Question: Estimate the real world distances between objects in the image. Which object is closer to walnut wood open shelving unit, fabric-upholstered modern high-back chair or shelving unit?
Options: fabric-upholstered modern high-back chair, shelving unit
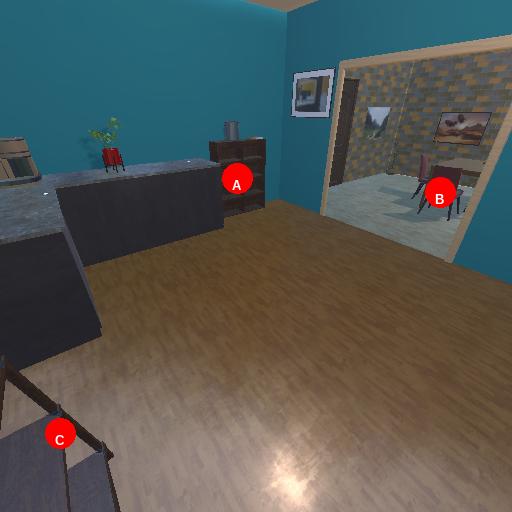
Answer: fabric-upholstered modern high-back chair